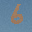
Label: 6